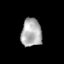
Tissue: skin
Cell type: Epithelial cells
Senescence score: 0.1955
Nuclear area (px): 564
Mean DAPI intensity: 174.246